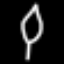
Label: leaf